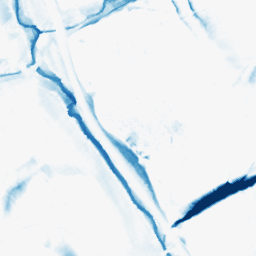
Category: morphological
Decomposition family: morphological_diamond
Decomposition parameters: operation: closing
radius: 15
Upsampling method: cubic_catmull_rom
Upsampling parameters: scale: 4
Upsampling scale: 4